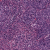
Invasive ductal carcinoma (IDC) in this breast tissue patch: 1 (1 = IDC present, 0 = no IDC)